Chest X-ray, AP view. Patient: 24 years old, sex M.
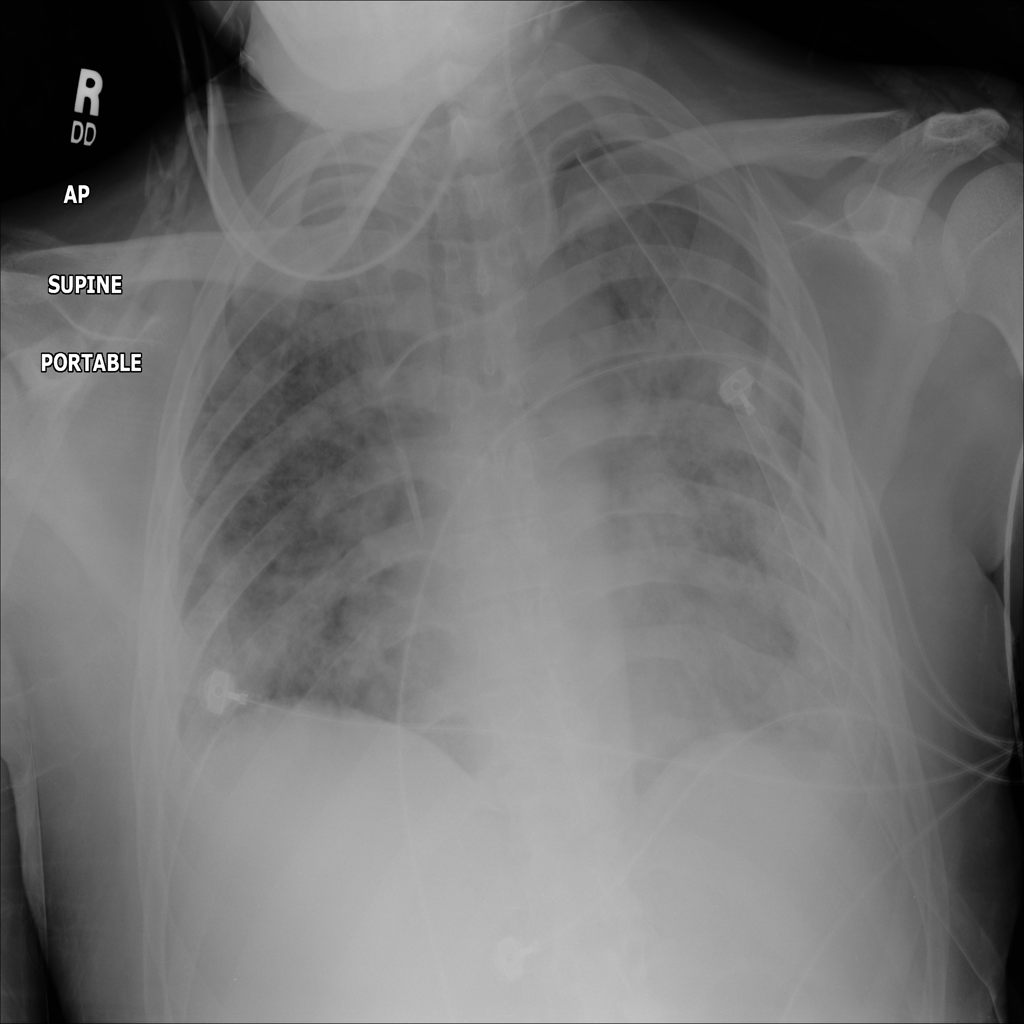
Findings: Infiltration, Pneumothorax